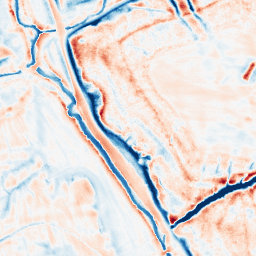
Category: edge_preserving
Decomposition family: bilateral
Decomposition parameters: d: 21
sigma_color: 150
sigma_space: 150
Upsampling method: regularized
Upsampling parameters: scale: 2
lambda_reg: 0.01
Upsampling scale: 2